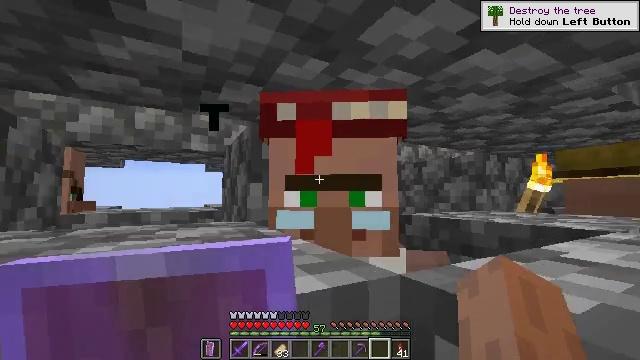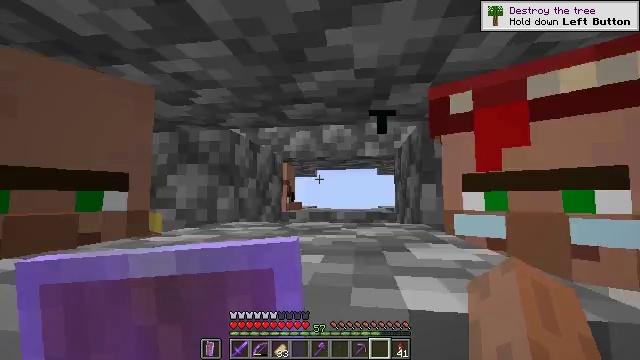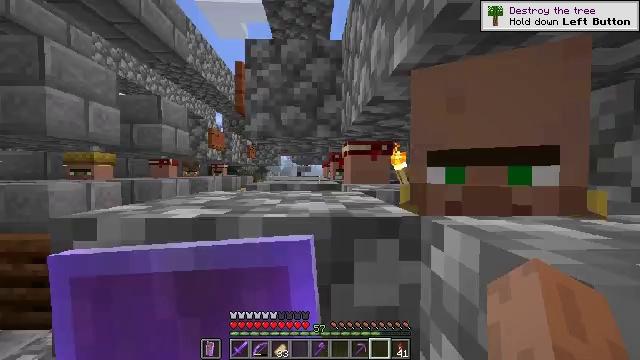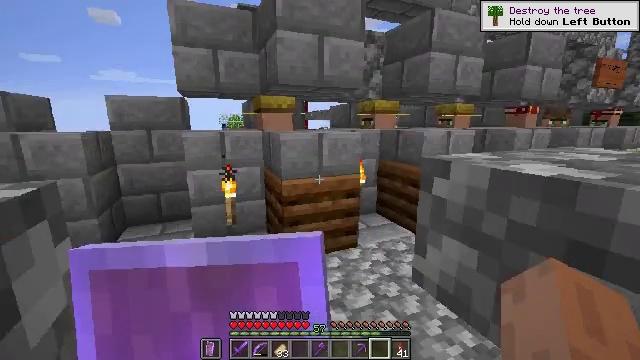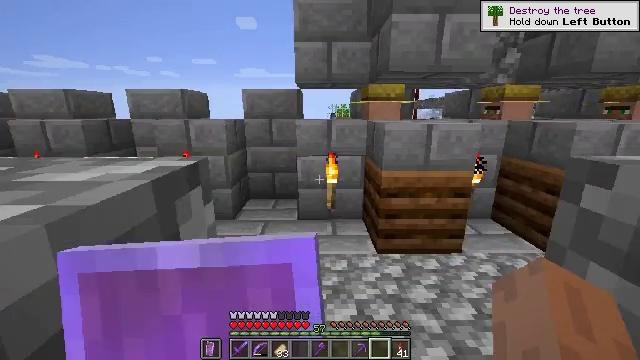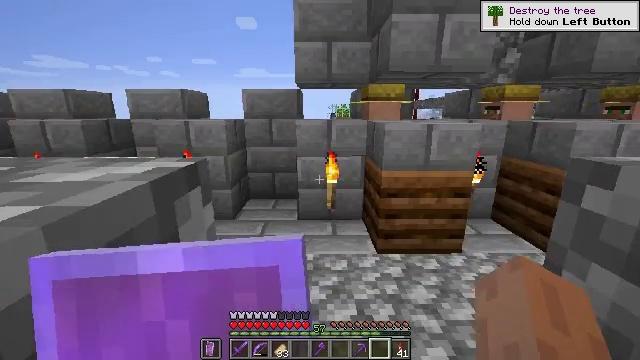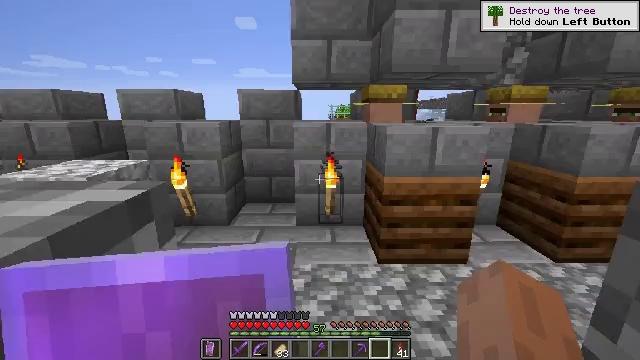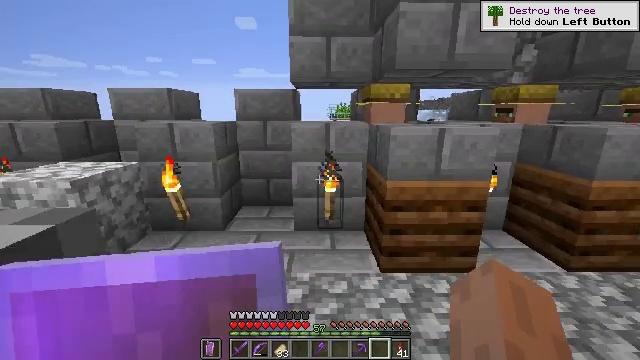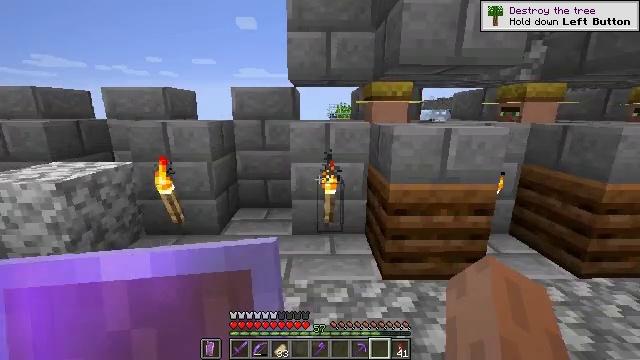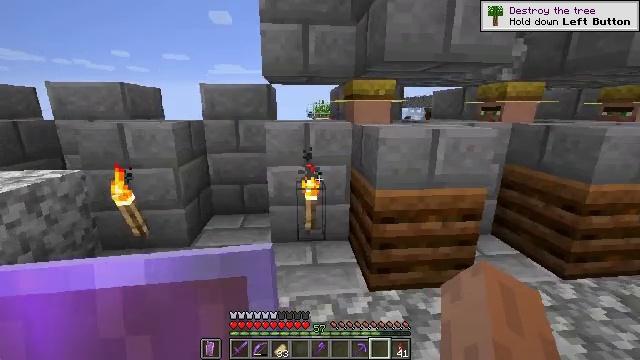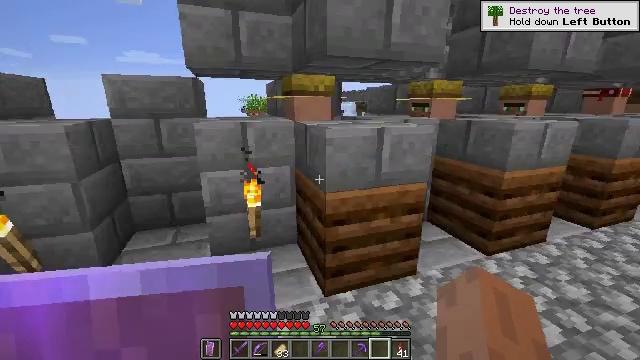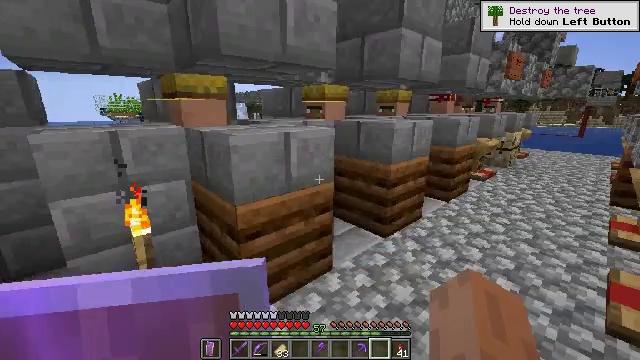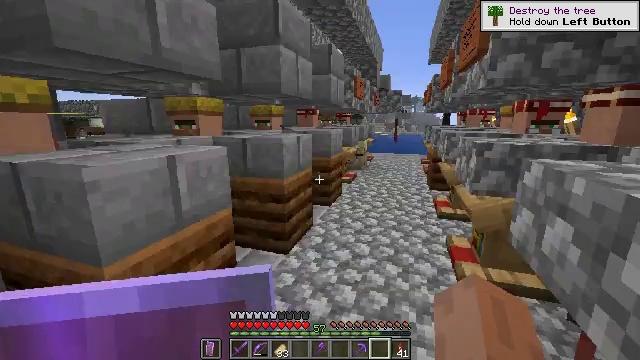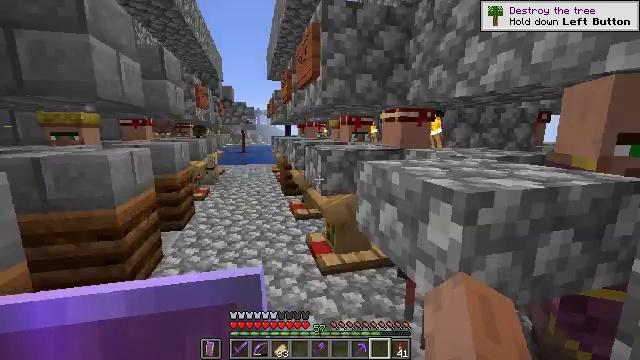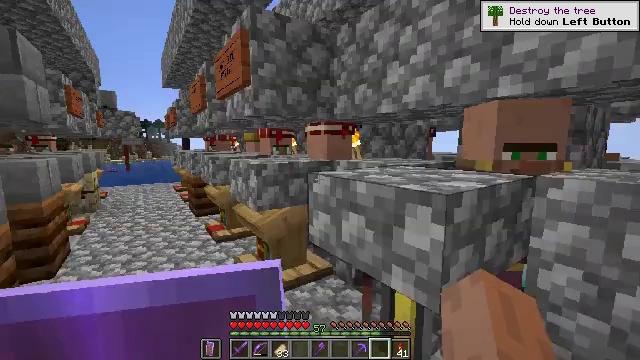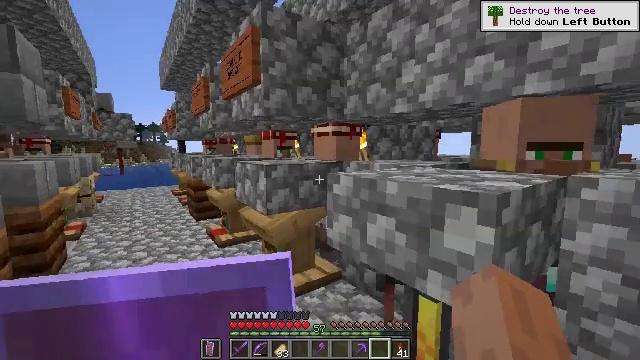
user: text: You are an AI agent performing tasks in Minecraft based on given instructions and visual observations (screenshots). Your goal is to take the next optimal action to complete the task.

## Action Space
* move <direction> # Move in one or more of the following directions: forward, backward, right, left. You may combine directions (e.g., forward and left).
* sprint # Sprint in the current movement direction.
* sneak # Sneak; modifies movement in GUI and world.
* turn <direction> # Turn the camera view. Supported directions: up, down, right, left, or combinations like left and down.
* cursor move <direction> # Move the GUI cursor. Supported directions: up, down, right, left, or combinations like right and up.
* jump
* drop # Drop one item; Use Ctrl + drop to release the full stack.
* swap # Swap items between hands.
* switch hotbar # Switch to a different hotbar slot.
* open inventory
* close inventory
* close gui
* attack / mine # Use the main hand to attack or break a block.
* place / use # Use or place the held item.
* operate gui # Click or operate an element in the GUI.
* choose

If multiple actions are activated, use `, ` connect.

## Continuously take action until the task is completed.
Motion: motion action
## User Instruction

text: Interact with the crafting table to make a lantern.
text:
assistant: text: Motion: turn left
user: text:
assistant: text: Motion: turn left and down
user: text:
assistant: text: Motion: turn left and down
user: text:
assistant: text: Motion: turn left and down
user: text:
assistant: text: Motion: move forward
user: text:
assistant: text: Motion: move forward
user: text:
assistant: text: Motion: move forward
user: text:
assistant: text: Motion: move forward
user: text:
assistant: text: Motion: move forward and move left, turn right
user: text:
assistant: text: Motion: move forward and move left, turn right and down
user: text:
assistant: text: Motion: move forward and move left, turn right
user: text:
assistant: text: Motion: move forward and move left, turn right and up
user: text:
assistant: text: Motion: move forward and move left, turn right and up
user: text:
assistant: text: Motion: move forward and move left, turn right and up
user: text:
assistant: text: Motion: move forward and move left
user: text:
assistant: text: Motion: move forward
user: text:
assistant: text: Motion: move forward
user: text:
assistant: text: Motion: move forward and move left
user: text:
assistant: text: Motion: move forward and move left
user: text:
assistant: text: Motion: move forward and move left
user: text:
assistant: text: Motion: move forward and move left
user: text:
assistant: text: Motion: move forward and move left
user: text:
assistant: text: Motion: move forward and move left
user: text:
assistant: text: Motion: move forward and move left
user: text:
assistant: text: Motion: move forward and move left
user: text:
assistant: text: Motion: move forward and move left
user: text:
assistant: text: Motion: move forward and move left
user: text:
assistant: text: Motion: move forward
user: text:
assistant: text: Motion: move forward, turn right and up
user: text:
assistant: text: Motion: move forward